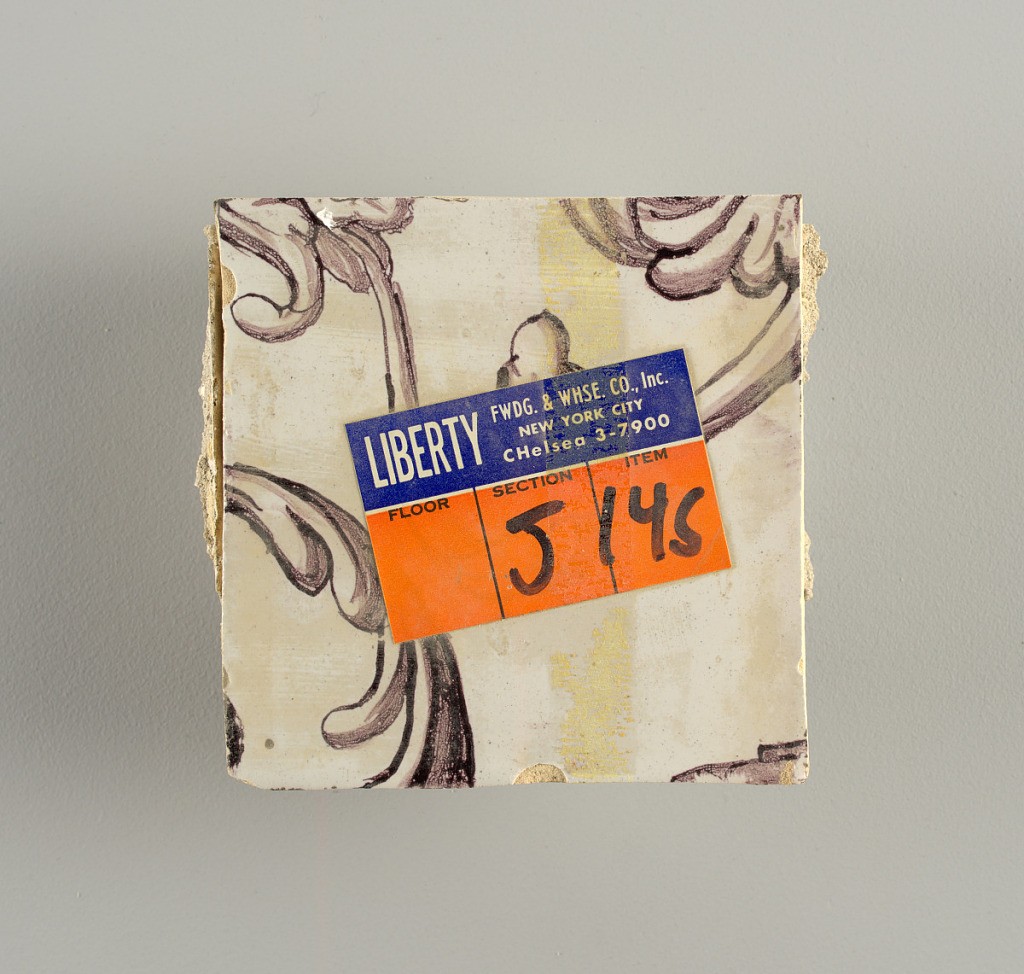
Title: Wall facing
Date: ca. 1725
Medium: tin-glazed earthenware, underglaze
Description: Two vertical rectangles, twenty-three tiles high.  A) Nine tiles wide at top; seven tiles wide at bottom.  B) Ten and one-half tiles wide.

Arabesque design of foliage.  A) with centered figure of Justice under a canopy.  B) with centered urn.